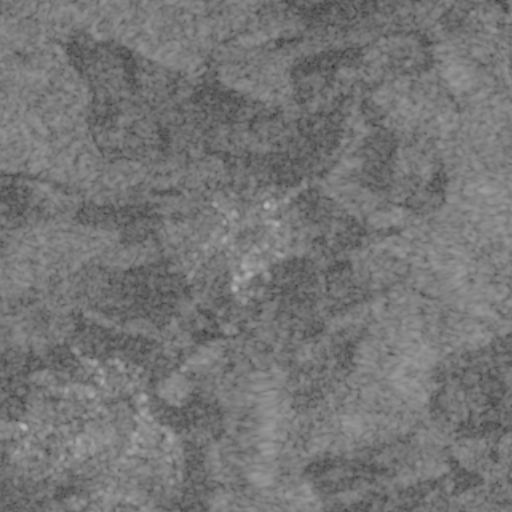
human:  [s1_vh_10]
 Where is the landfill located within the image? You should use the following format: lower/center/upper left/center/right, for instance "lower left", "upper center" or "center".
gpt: The landfill is located in the center right of the image.
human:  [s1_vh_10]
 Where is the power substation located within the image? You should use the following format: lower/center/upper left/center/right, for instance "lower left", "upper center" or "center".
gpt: The power substation is located in the lower left of the image.
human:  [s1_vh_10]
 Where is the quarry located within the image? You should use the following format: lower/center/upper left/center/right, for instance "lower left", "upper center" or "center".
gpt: The quarry is located in the lower right of the image.
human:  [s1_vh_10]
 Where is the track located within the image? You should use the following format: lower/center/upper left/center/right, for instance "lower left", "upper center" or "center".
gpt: The track is located in the lower left of the image.
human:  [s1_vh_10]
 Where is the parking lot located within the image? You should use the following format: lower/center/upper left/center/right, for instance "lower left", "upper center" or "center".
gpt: There is no parking lot in the image.

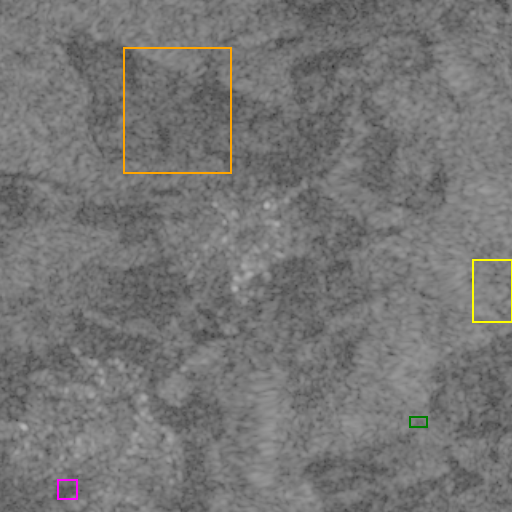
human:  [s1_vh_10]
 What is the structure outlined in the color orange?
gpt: The structure outlined in orange is a crop field.
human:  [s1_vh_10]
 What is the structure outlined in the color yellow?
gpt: The structure outlined in yellow is a landfill.
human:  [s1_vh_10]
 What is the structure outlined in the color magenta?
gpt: The structure outlined in magenta is a park.
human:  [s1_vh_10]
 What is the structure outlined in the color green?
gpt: The structure outlined in green is a quarry.
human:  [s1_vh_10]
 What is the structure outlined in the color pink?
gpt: There is no pink outline.